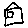
Label: house